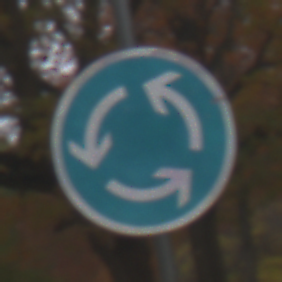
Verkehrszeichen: Kreisverkehr
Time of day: Midday
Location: Outdoor (Nature)
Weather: Overcast
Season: Autumn
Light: Natural